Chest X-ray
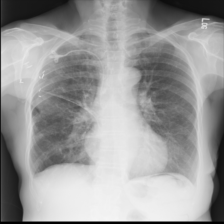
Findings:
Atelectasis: positive
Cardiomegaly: negative
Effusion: negative
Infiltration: negative
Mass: negative
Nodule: negative
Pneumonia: negative
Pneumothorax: negative
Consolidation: negative
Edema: negative
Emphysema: negative
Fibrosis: negative
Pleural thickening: negative
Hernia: negative